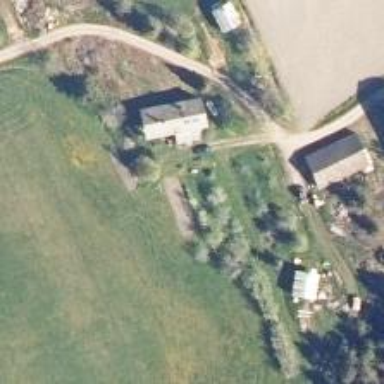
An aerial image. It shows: Farmyard area.